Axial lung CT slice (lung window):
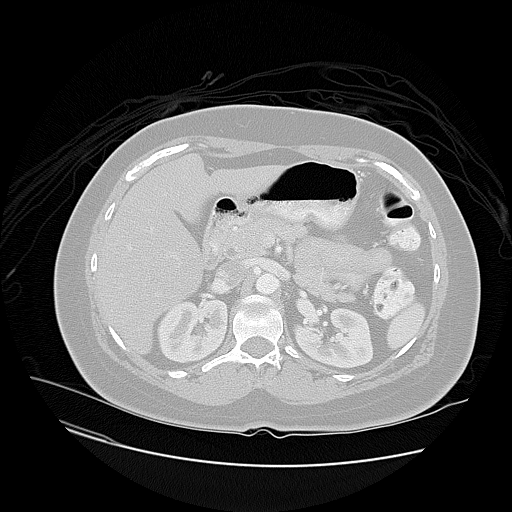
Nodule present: no